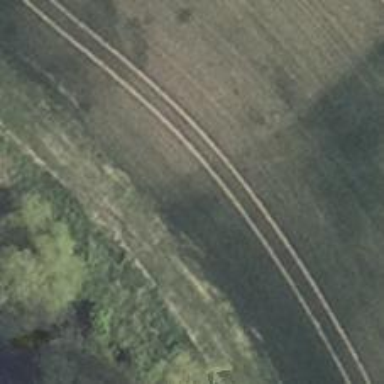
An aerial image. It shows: Track with grade 3 surface.